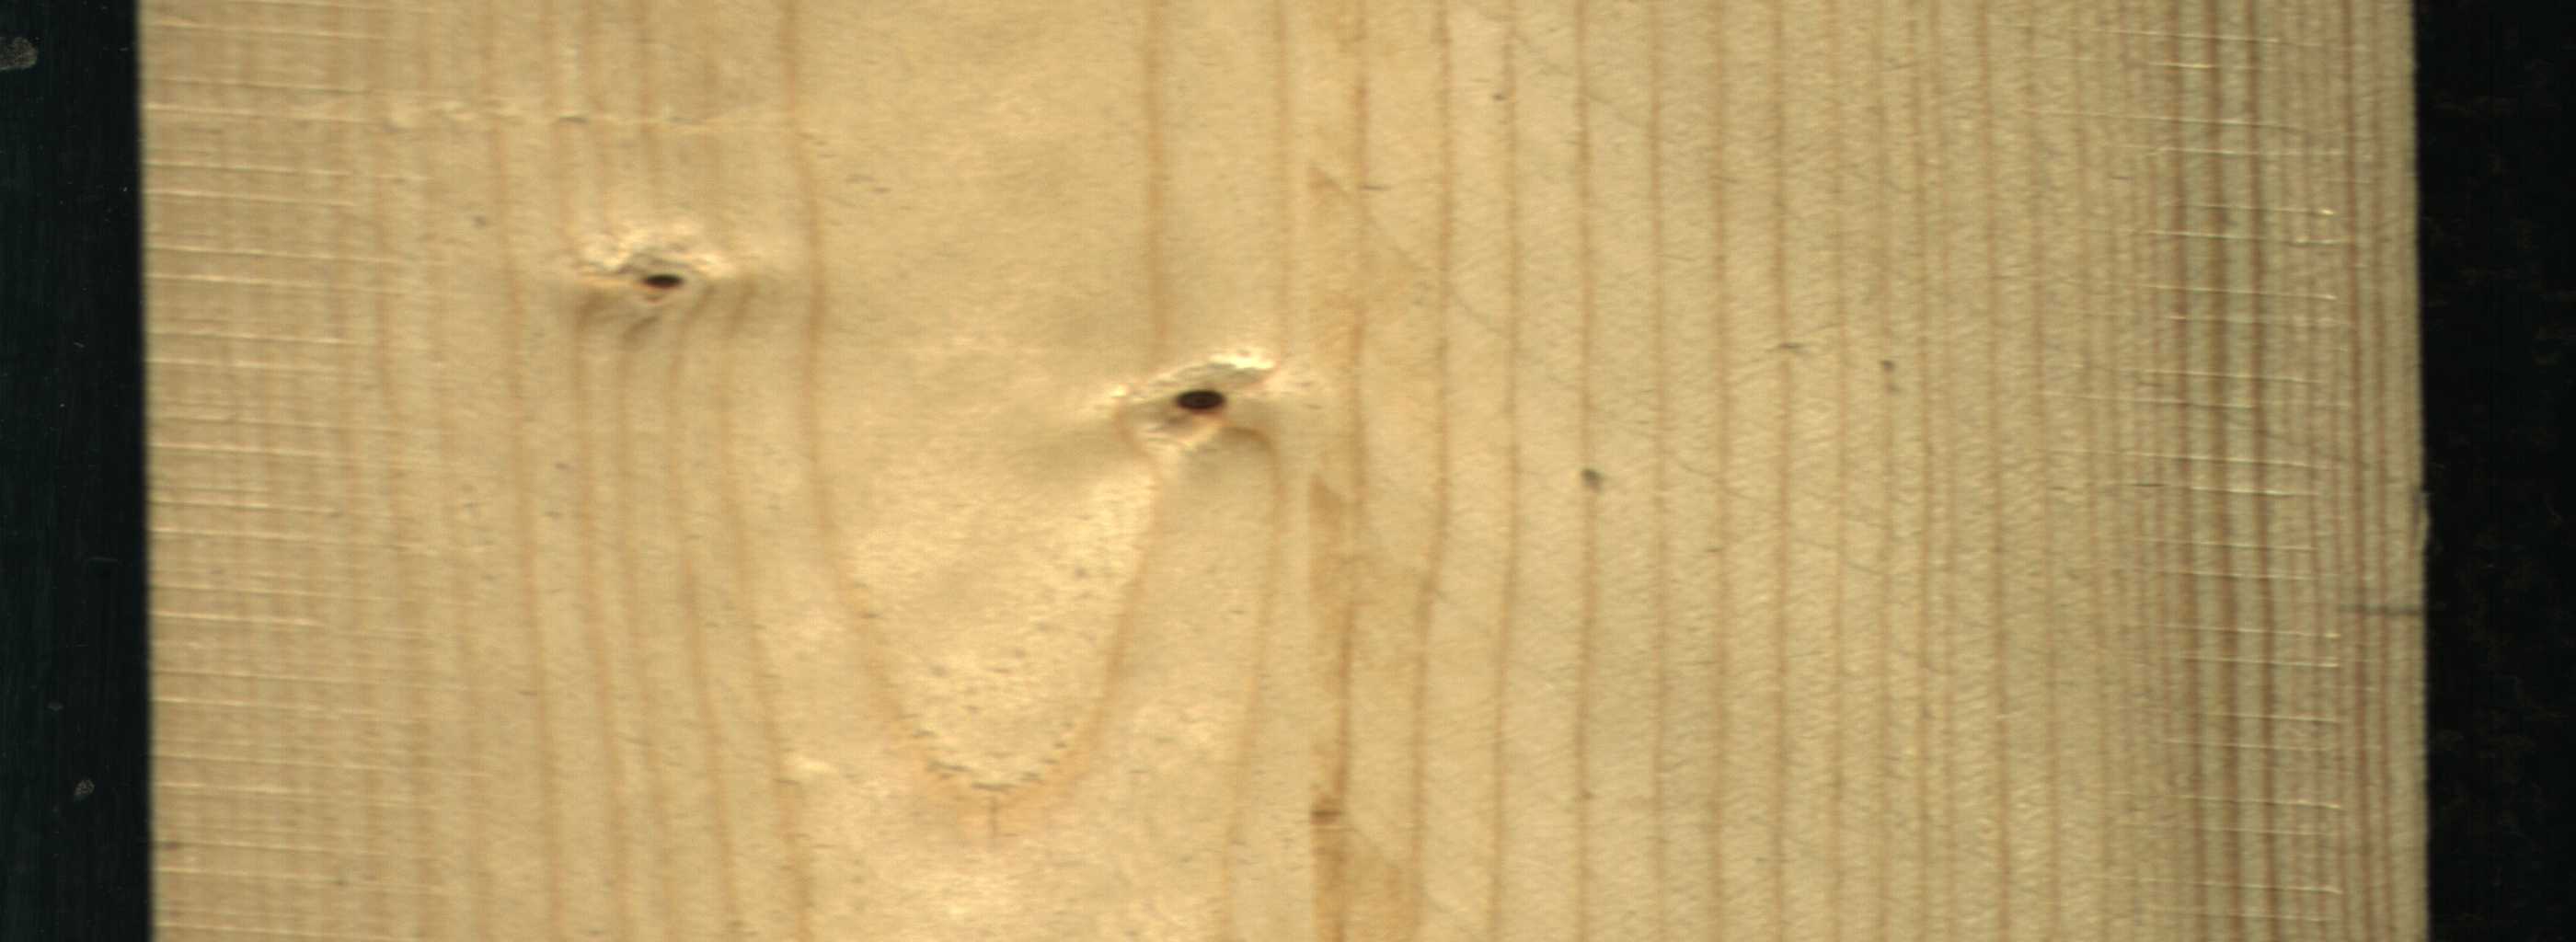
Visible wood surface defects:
Dead_Knot
Live_Knot